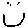
Label: smiley face